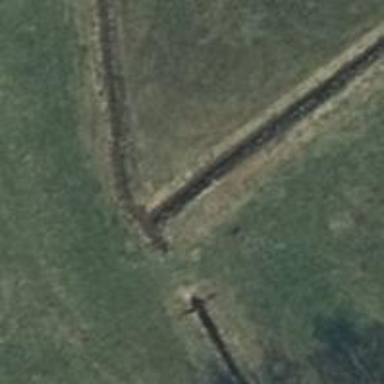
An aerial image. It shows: Culvert tunnel.